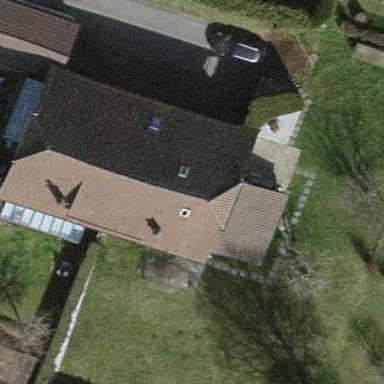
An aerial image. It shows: Simple and straightforward house.